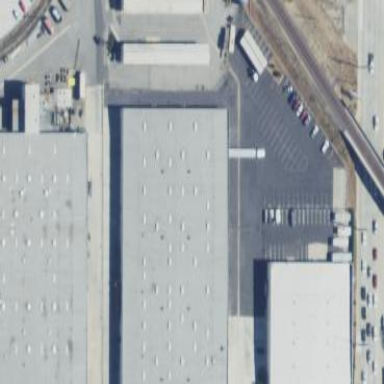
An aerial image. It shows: Warehouse.